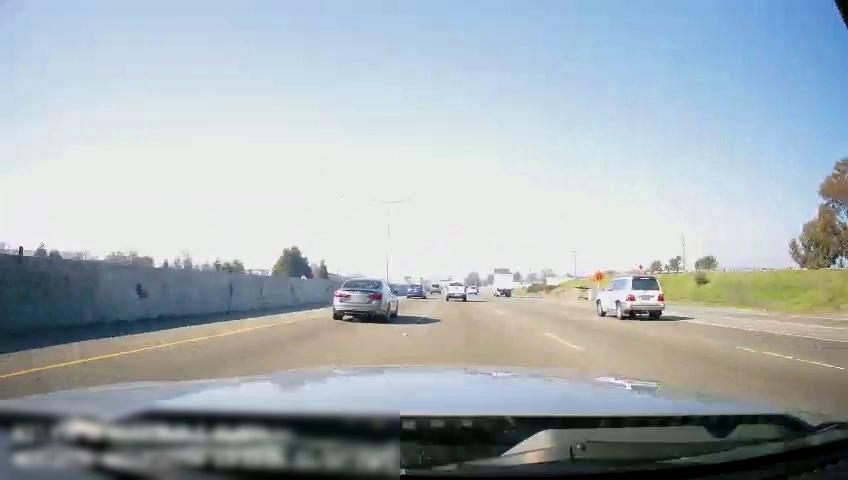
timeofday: Day
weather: Sunny
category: Drivable Space
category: Vehicles | Car
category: Vehicles | SUV
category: Vehicles | Truck
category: Vehicles | SUV
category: Vehicles | Car
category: Vehicles | Other LV
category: Vehicles | SUV
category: Lanes | Alternate Lane
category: Lanes | Current Lane
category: Lanes | Current Lane
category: Lanes | Alternate Lane
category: Lanes | Alternate Lane